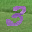
Label: 3